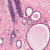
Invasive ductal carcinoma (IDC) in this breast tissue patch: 0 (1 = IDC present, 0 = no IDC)